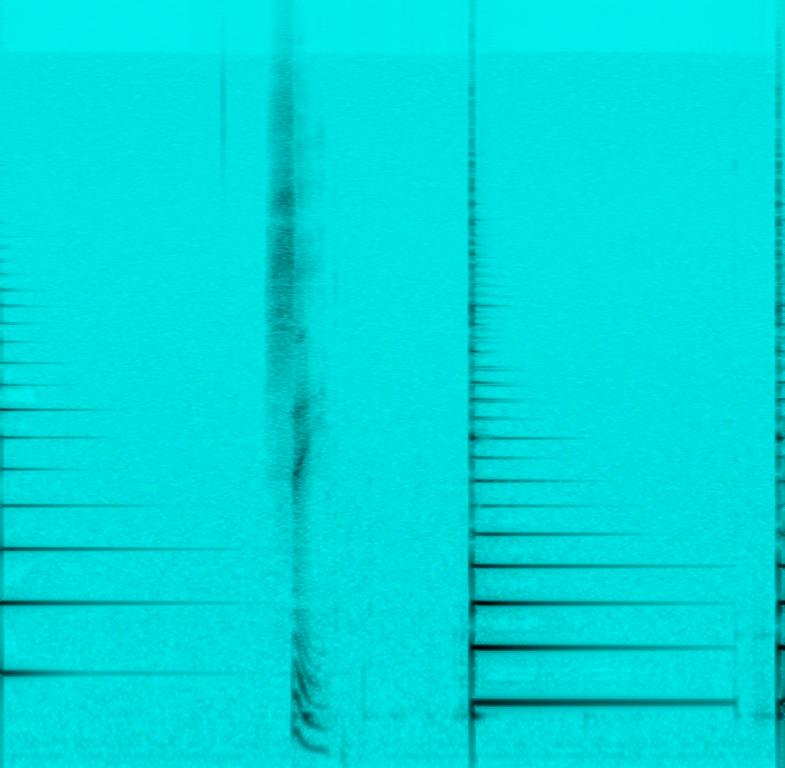
This music is instrumental. The tempo is slow with the musician plucking a single string of a ukelele. This audio is of a Ukelele being tuned.